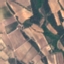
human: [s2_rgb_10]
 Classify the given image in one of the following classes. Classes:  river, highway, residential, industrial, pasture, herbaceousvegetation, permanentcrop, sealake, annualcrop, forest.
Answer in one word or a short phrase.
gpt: PermanentCrop